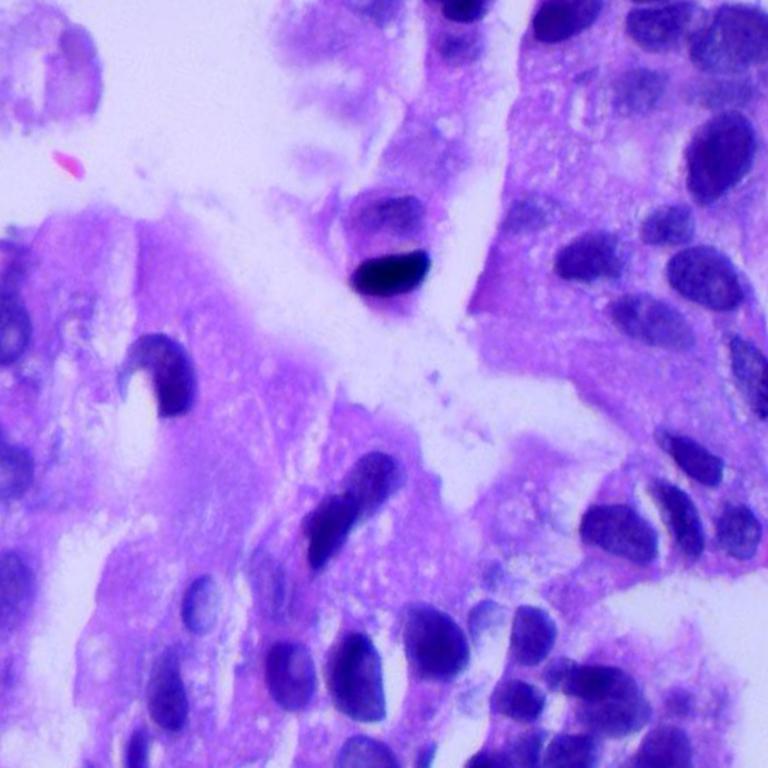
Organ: lung
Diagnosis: adenocarcinomas